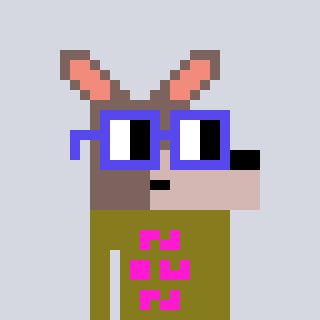
a pixel art character with square blue glasses, a kangaroo-shaped head and a gunk-colored body on a cool background